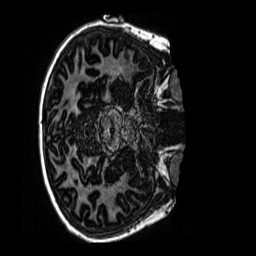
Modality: MP2RAGE
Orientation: axial
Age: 12
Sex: female
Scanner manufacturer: siemens
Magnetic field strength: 3 T
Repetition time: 4 s
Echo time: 0.00299 s